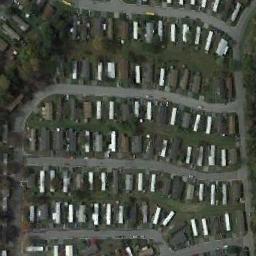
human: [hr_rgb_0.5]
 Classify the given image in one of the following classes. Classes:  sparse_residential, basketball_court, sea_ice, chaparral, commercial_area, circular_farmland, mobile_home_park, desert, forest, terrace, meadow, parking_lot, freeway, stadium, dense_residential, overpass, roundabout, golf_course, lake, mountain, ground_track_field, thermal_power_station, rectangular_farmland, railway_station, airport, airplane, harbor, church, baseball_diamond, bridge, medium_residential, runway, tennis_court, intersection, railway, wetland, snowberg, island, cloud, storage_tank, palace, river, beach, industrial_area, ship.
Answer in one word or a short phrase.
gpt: mobile_home_park